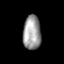
Tissue: prostate
Cell type: Epithelial cells
Senescence score: 0.2874
Nuclear area (px): 595
Mean DAPI intensity: 157.434